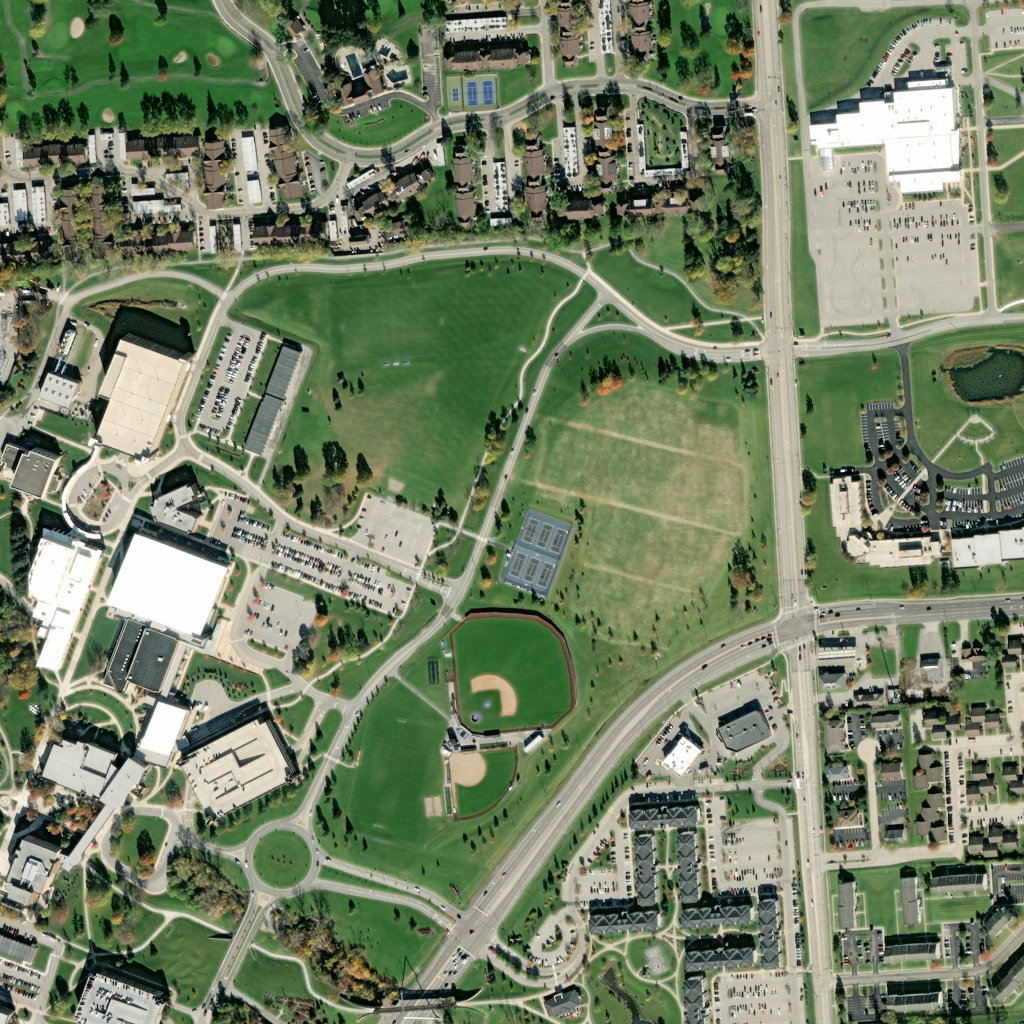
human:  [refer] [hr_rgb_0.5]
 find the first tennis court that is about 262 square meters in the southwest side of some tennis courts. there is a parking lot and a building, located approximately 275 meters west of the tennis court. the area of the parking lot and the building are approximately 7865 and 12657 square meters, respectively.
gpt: <box>[[49, 53, 51, 56, 0]]</box>